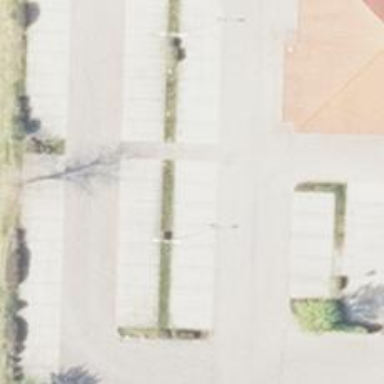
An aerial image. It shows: Parking area with surface.